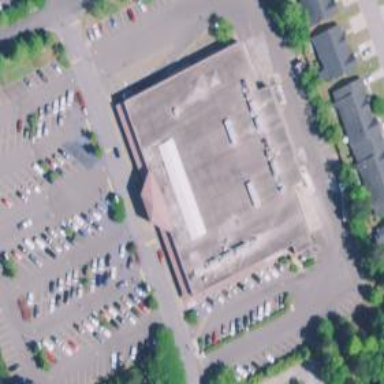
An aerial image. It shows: Supermarket.